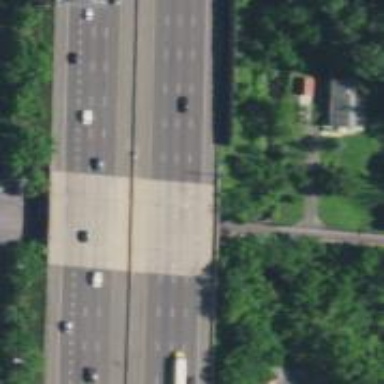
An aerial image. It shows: Secondary road with asphalt surface passing over slab bridge.